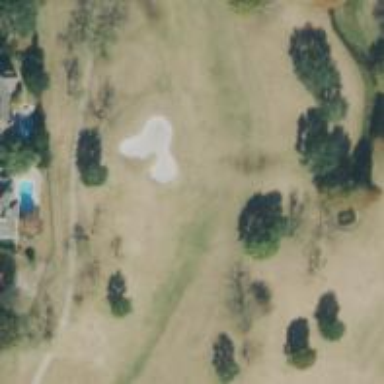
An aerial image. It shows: Golf hole.